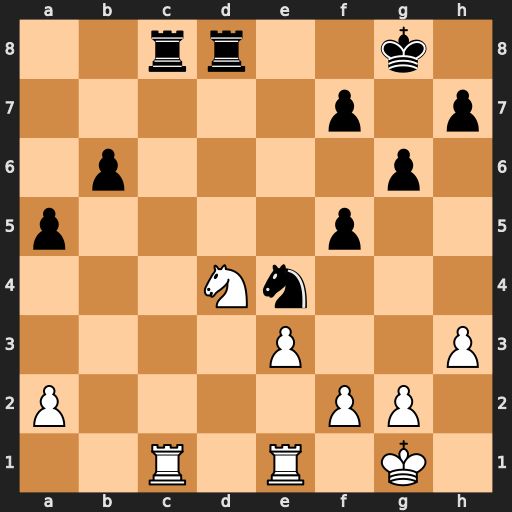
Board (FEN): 2rr2k1/5p1p/1p4p1/p4p2/3Nn3/4P2P/P4PP1/2R1R1K1
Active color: w
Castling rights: -
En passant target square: -
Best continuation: Nc6 Rxc6 Rxc6